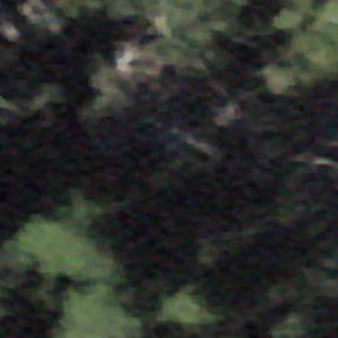
Label: other